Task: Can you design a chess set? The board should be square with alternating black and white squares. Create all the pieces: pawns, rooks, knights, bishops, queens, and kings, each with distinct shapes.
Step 4231:
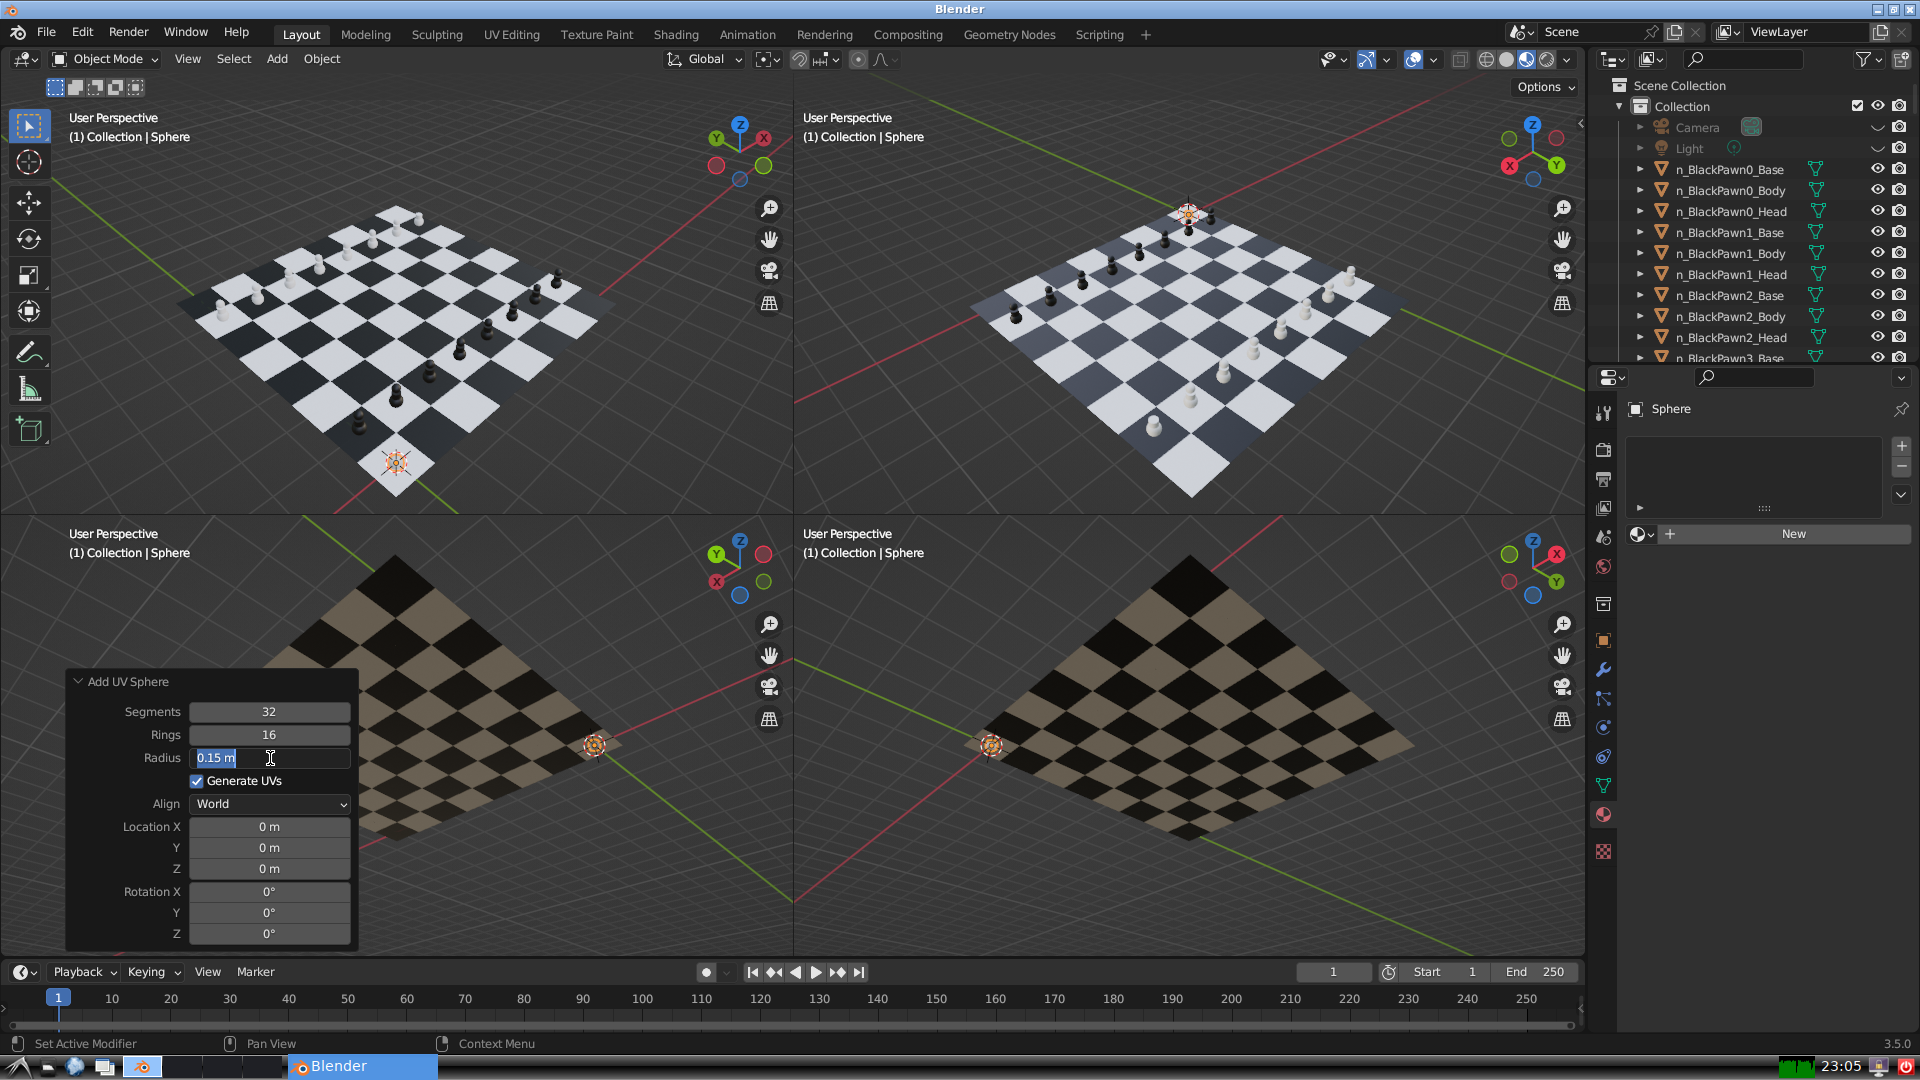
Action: input_text: 0.1